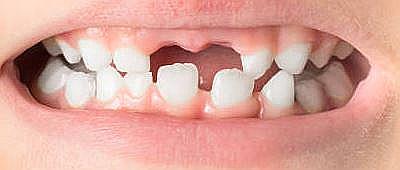
Condition: hypodontia